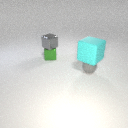
small green metal cube behind small gray rubber sphere